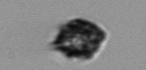
Label: Kryptoperidinium_triquetrum